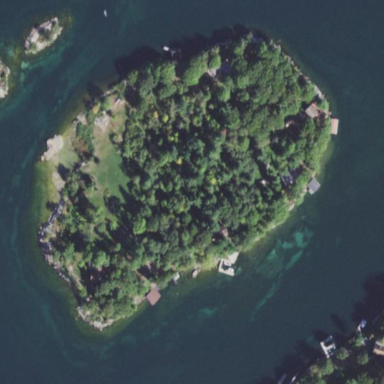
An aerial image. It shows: Islet.